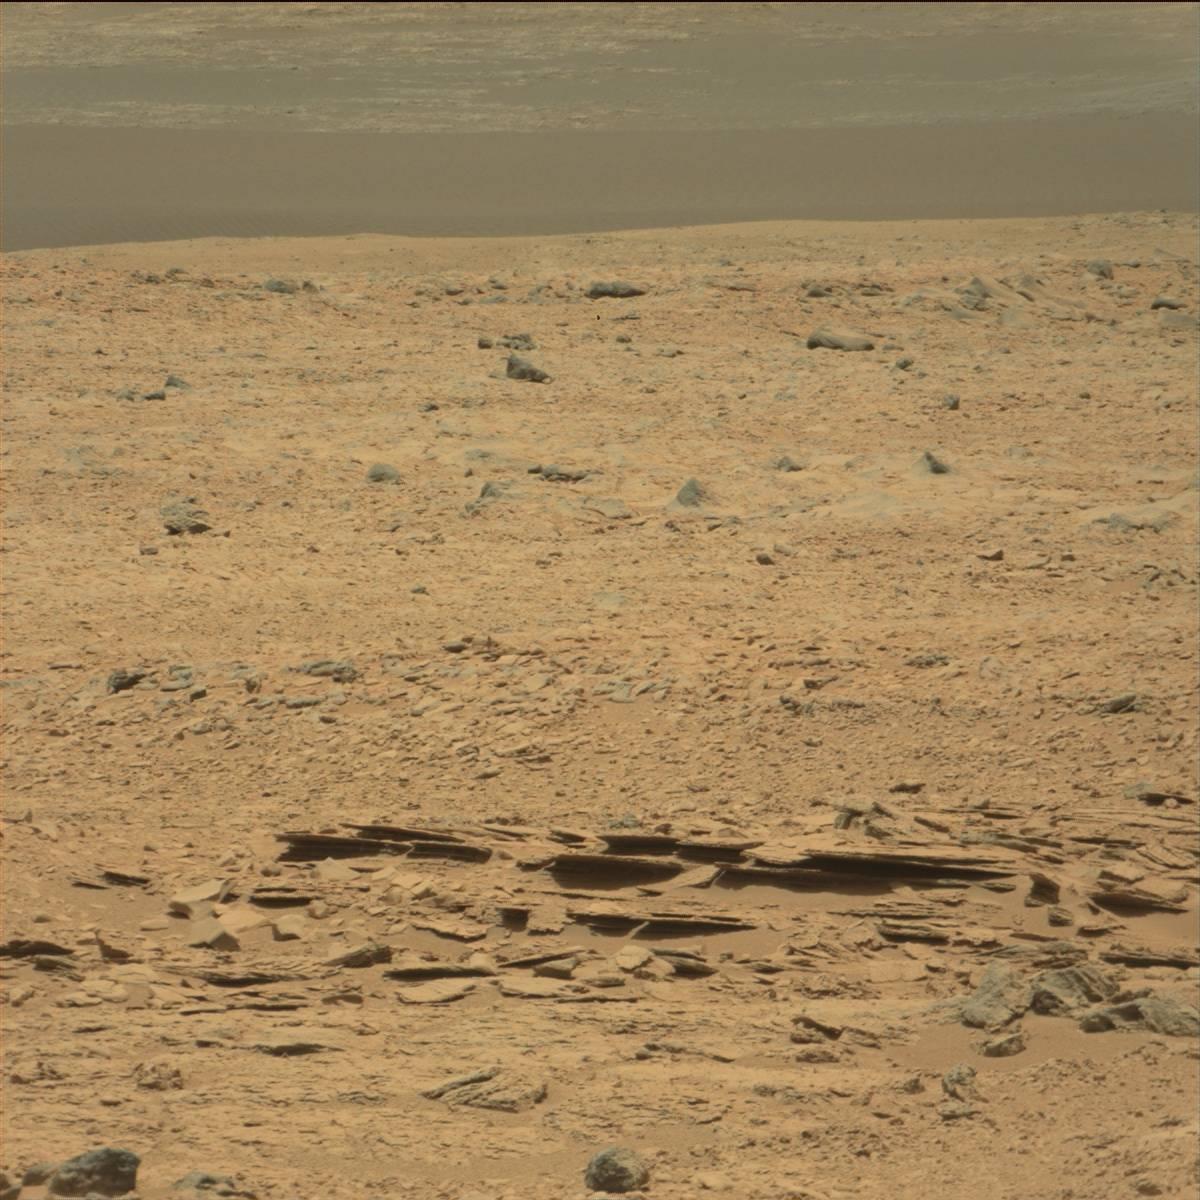
Terrain classes present: Bedrock, Ridge, Rock, Sand / Soil